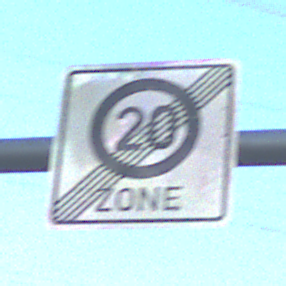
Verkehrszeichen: EndeZone20
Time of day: Dawn
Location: Outdoor (Nature)
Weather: Clear
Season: NotSpecified
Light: Natural